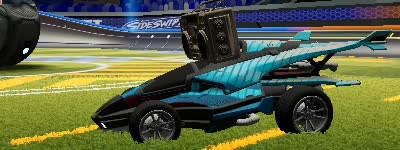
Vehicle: aftershock